Question:
I've created a profile completeness app - <URL>
I'd like to morph the colour based on the final level reached. Red on a low level, yellow on a medium - green/blue on a higher level.
'''
var bar = barrects.selectAll("rect")
.data(data);
// Enter
bar.enter()
.append("rect")
.attr("class", "bar")
.attr("y", methods.height);
// Update
bar
.attr("y", methods.height)
.attr("height", initialHeight)
.transition()
.duration(500)
.attr("x", function(d) { return methods.x(d.letter); })
.attr("width", methods.x.rangeBand())
.attr("y", function(d) { return methods.y(d.frequency); })
.attr("height", function(d) { return methods.height - methods.y(d.frequency); })
// Exit
bar.exit()
.transition()
.duration(250)
.attr("y", initialHeight)
.attr("height", initialHeight)
.remove();
'''
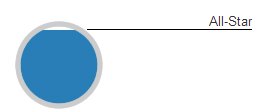
Answer:
I've cleaned up the code to have this as the latest example. It contains the progress chart and labeling system. I'd like to animate the labeling system - so the pointer animates alongside the bar in the progress chart.
<URL>
'''
var progressChart = {
init: function(){
var data = [
{
"label": "All Star",
"y": 10,
"x": 160,
"cx": 70,
"value" : 90
}
];
var minLimit = 0;
var maxLimit = 100;
this.width = 560;
this.height = 300;
this.completeWidth = 130;
this.completeHeight = 100;
// setup scales
this.x = d3.scale.ordinal()
.rangeRoundBands([0, this.completeWidth], .1);
this.y = d3.scale.linear()
.range([this.completeHeight, 0]);
this.xAxis = d3.svg.axis()
.scale(this.x)
.orient("bottom");
this.yAxis = d3.svg.axis()
.scale(this.y)
.orient("left");
// setup scales
// chart container
var progresschart = d3.select(".progresschart").append("svg")
.attr("width", this.completeWidth)
.attr("height", this.completeHeight)
.append("g")
.attr("transform", "translate(0,5)");
this.chart = progresschart.append("g")
.attr("class", "chart")
.attr("transform", "translate(-15,0)");
// chart container
//_label containers
var progresslabels = d3.select(".progresslabels").append("svg")
.attr("width", this.width)
.attr("height", this.height)
.append("g")
.attr("transform", "translate(0,5)");
this.labels = progresslabels.append("g")
.attr("class", "labels")
this.pointers = progresslabels.append("g")
.attr("class", "pointers")
//_label containers
this.y.domain([minLimit, maxLimit]);
this.chartBuild(data);
this.addLabels(data);
},
chartBuild: function(data){
var that = this;
var selector = ".progresschart";
var svg = d3.select(selector);
var barrects = d3.select(selector + " .chart");
var bar = barrects.selectAll("rect")
.data(data);
// Enter
bar.enter()
.append("rect")
.attr("class", "bar")
.attr("y", that.completeHeight);
// Update
bar
.attr("y", that.completeHeight)
.attr("height", 0)
.transition()
.duration(500)
.attr("width", that.x.rangeBand())
.attr("y", function(d) { return that.y(d.value); })
.attr("height", function(d) { return that.completeHeight - that.y(d.value); })
// Exit
bar.exit()
.transition()
.duration(250)
.attr("y", 0)
.attr("height", 0)
.remove();
},
addLabels: function(data){
var that = this;
//build cy val from value
data[0].cy = 100 - data[0].value;
//__labels
//__ enter
var labels = that.labels.selectAll("text")
.data(data);
labels.enter()
.append("text")
.attr("text-anchor", "middle")
//__ update
labels
.attr("x", function(d) {
return d.x;
})
.attr("y", function(d) {
return d.y;
})
.text(function(d) {
return d.label;
})
.each(function(d) {
var bbox = this.getBBox();
d.sx = d.x - bbox.width/2 - 2;
d.ox = d.x + bbox.width/2 + 2;
d.sy = d.oy = d.y + 5;
})
.transition()
.duration(300)
labels
.transition()
.duration(300)
//__ exit
labels.exit().remove();
//__labels
//__pointers
that.pointers.append("defs").append("marker")
.attr("id", "circ")
.attr("markerWidth", 6)
.attr("markerHeight", 6)
.attr("refX", 3)
.attr("refY", 3)
.append("circle")
.attr("cx", 3)
.attr("cy", 3)
.attr("r", 3);
var pointers = that.pointers.selectAll("path.pointer")
.data(data);
//__ enter
pointers.enter()
.append("path")
.attr("class", "pointer")
.style("fill", "none")
.style("stroke", "black")
.attr("marker-end", "url(#circ)");
//__ update
pointers
.attr("d", function(d) {
if(d.cx > d.ox) {
return "M" + d.sx + "," + d.sy + "L" + d.ox + "," + d.oy + " " + d.cx + "," + d.cy;
} else {
return "M" + d.ox + "," + d.oy + "L" + d.sx + "," + d.sy + " " + d.cx + "," + d.cy;
}
})
.transition()
.duration(300)
pointers
.transition()
.duration(300)
//__ exit
pointers.exit().remove();
//__pointers
}
}
progressChart.init()
'''